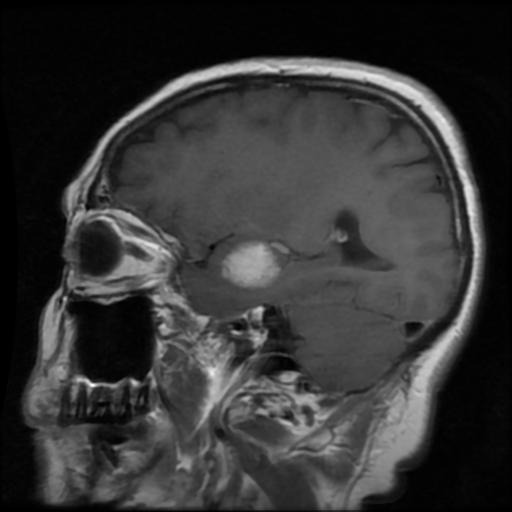
Label: meningioma